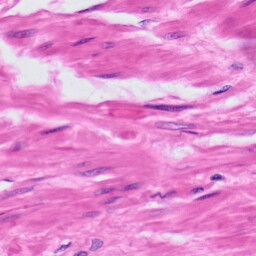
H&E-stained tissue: Prostate